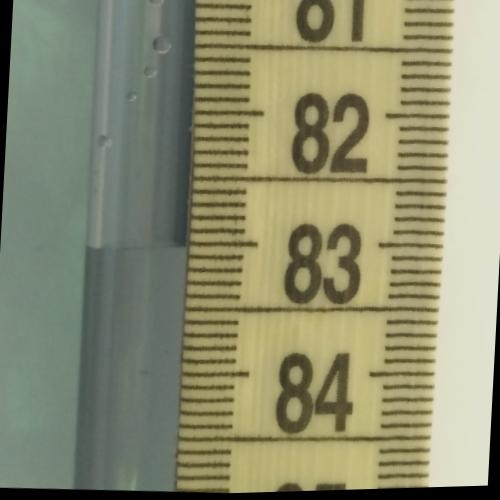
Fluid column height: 83.0 cm